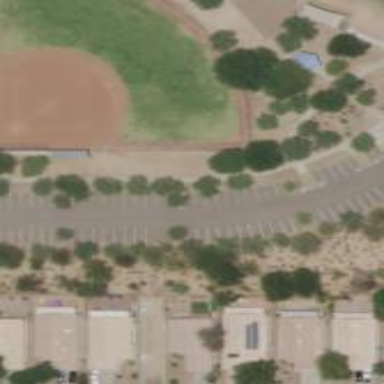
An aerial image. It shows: Baseball pitch for leisure land activities.